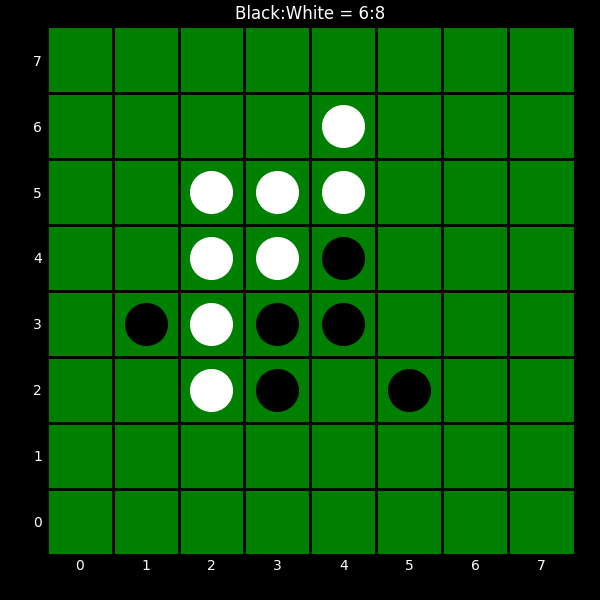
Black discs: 6
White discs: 8